Question: so I try to fetch data from my MongoDB collection using mongoose and typescript.

I can successfuly get fetched data but the problem I have is, that I can only access _id, season and avatar with syntax like {{response.season}} or {{response.avatar}}. Nested data inside avatar JSON object can be accessed only like it's dictionary {{response.avatar["transfer"]}} and I'm not sure why is that. I would like to access it like {{response.avatar.transfer}}, is it possible to do that ?
## Fetching data from MongoDB using mongoose
'''
export default async function run() {
// 4. Connect to MongoDB
await mongoose.connect(config.publicRuntimeConfig.MONGO_URI);
const results = await User.findOne({
'season': '123'
})
await mongoose.disconnect();
return results
}
'''
## Data I receive
'''
{
"_id": "630fbca3d06e5e2f310ea540",
"season": 123,
"avatar": {
"from_team_id": 1,
"to_team_id": 2,
"transfer": "asdasd",
"type": "dasdasd",
"date": "asdasd",
"amount": "asdasd",
"player": {
"player_id": 12,
"country_id": 412,
"display_name": "asdasd",
"nationality": "asdasd",
"_id": "630fbca3d06e5e2f310ea542"
},
"_id": "630fbca3d06e5e2f310ea541"
},
"__v": 0
}
'''
## I want to access data like this if it's possible
'''
<template v-for="transfer in transferData">
{{transfer.avatar.amount}}
</template>
'''
## What I can do now is
'''
<template v-for="transfer in transferData">
{{transfer.avatar["amount"]}}
</template>
'''
Is it possible to do that?
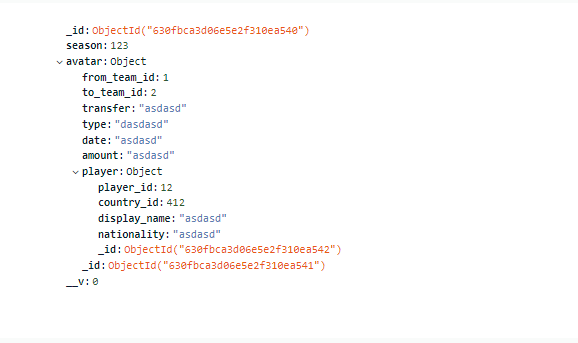
Answer: You can access all of the response objects properties by defining a type or interface and setting the response object as that type. I'd recommend defining a type for your avatar and player object and then one for the entire response that contains the avatar type you defined.
'''
type response = {
"_id":string;
avatar:Avatar
// The rest of your properties
}
type avatar = {
"from_team_id":string;
player:Player;
// Rest of properties
}
'''